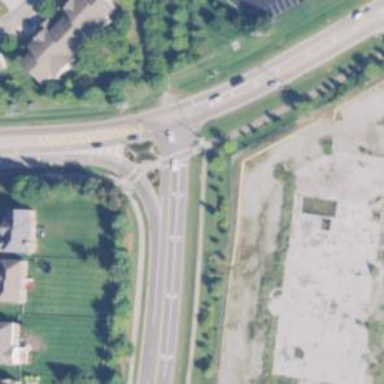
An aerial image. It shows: Crossing with marked lines on the road.